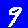
Digit: 9